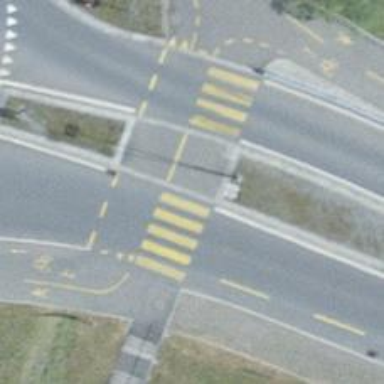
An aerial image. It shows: Traffic island located on footway.